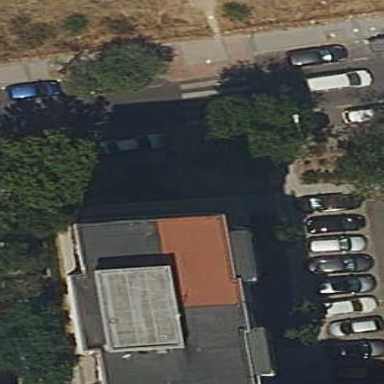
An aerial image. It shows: Residential building.